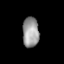
Tissue: lung
Cell type: Myeloid cells
Senescence score: 0.214
Nuclear area (px): 487
Mean DAPI intensity: 152.156